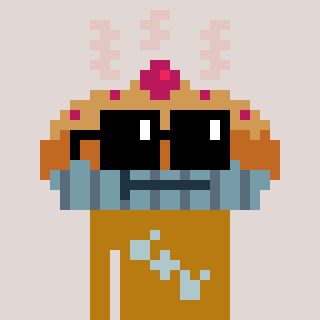
a pixel art character with square black sunglasses, a pie-shaped head and a gold-colored body on a warm background